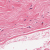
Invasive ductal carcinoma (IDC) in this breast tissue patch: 0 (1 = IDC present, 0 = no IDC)